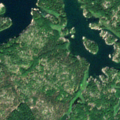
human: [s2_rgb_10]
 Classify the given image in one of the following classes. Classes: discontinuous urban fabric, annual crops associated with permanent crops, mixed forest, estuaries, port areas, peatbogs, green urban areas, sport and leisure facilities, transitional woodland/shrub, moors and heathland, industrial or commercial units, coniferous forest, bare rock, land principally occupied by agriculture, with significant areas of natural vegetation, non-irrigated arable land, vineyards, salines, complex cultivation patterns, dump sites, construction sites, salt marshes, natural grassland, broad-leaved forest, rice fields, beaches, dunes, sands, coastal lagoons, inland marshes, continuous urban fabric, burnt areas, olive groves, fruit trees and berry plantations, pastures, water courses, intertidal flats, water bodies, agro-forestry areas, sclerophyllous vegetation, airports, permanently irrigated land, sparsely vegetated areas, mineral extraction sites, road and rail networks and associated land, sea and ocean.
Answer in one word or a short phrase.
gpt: coniferous forest, mixed forest, bare rock, sea and ocean